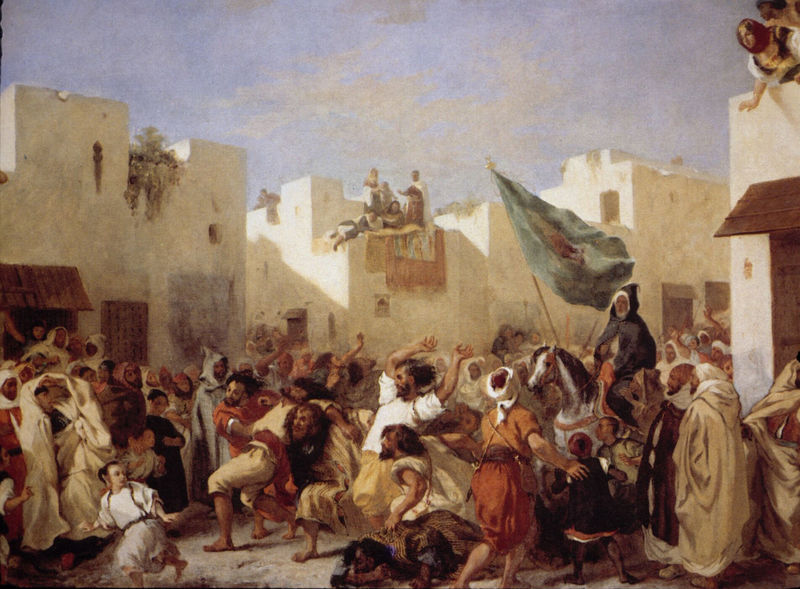
Titel: Les convulsionnaires de Tanger, Die Aufständischen in Tanger
Künstler: Eugène Delacroix
Standort: Minneapolis (Minnesota)
Institution: The Minneapolis Institute of Art
Schlagwörter: blau, dunkel, gemälde, gruppe, himmel, kampf, mann, schatten, umhang, weiß, wolken, frauen, gelb, grün, menschen, ocker, stadt, braun, fenster, frau, hell, licht, männer, orange, schwarz, strassenszene, straße, dach, gebäude, haus, rot, beige, leute, masse, menge, teppich, bart, bärte, gedränge, bibel, entsetzen, geschichte, hinrichtung, kleidung, stein, bild, öl, ebene, häuser, strauch, busch, sonne, boden, gewand, kutte, kind, pflanzen, kinder, pferd, reiter, reiten, balkon, gasse, ort, zuschauer, fahne, flagge, laufen, afrika, hitze, dorf, dächer, mauer, treiben, ölgemälde, krieg, querformat, schlacht, sturm, unruhe, wild, balcony, blue, conflict, crowd, fight, gathering, hands, hat, men, oil, people, red, robes, white, women, black, carpet, dark, dress, figures, green, hair, old, painting, robe, windows, woman, yellow, wütend, orientalist, rug, brown, junge, fallen, zinnen, flucht, orient, religion, aufruhr, festung, asien, protest, aufstand, soldat, auflauf, fliehen, getümmel, hektik, menschenmasse, panik, rennen, tumult, menschenmenge, jagd, schimmel, gemäuer, arabisch, wood, african, jesus, mauern, ross, classical, cloud, clouds, fighting, horses, man, sky, stone, dolch, eroberung, fall, historienmalerei, building, house, houses, roof, roofs, street, sun, tower, village, siedlung, wut, stadtmauer, death, umhänge, boy, child, spain, spanish, kutten, plants, shutters, vordach, orientalismus, israel, jerusalem, turban, castle, shadow, coat, fabric, sketch, battle, beard, devil, romanticism, arabien, movement, plaster, eilen, dead, wind, umahng, araber, turbane, children, door, flag, scene, town, kapuze, drapery, sunlight, riss, city, human, parade, ancient, cloak, clothes, mantle, delacroix, fahnenstange, history, square, walls, buildings, terrace, flachdächer, art, juden, streets, jeses, war, cloth, horse, menschenmassen, jews, männe, einzug, menschenauflauf, flow, nahost, run, desert, mexico, umhanf, goya, arabic, gallabia, africa, drama, humans, belagerung, clothing, weglaufen, tan, bible, market, arab, eastern, orientalism, poor, thief, lion, body, scary, violence, anger, angry, scared, fast, awning, fear, murder, chaos, material, moses, fright, banner, morocco, dying, egypt, ride, victory, moving, noise, rooftops, araberpferdd, laugen pferd, mnenge, north africa, ranne, rebellion, torban, tunis, hood, stucco, trial, rider, running, bare feet, madness, attack, riot, emotion, turbans, chase, passion chrisit, pennant, strets, strret, arabia, observers, cloack, melee, crows, crowed, persia, dwarf, panic, bulls, modeling, middle eastern, surprise, middle-east, leader, mob, fleeing, aztec, intense, revolt, trampled, loud, turba, marocco, anxiety, lilliput, alabaster, sandstone, craze, yell, fl, arabs, whitewash, baghdad, excommunicate, ali baba, alldin, alladin, insanity, trample, jerosolim, sheds, coubert, heretic, relgigion